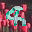
Label: 8